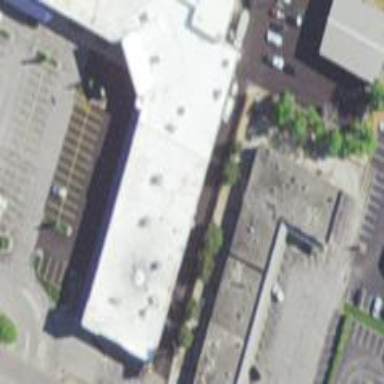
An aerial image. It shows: Retail building.